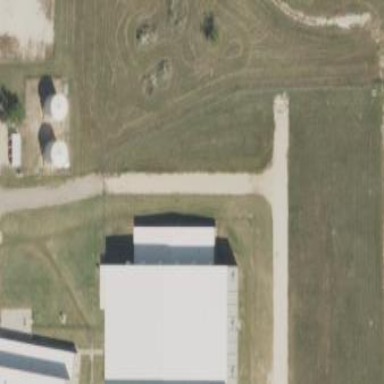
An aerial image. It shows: Hangar building located at airport.